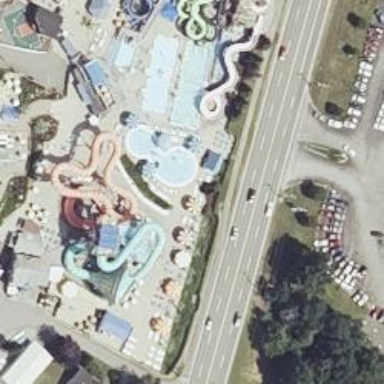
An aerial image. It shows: Water slide attraction.